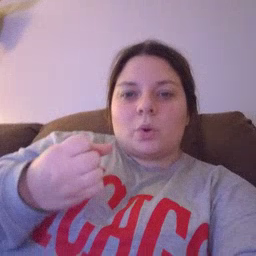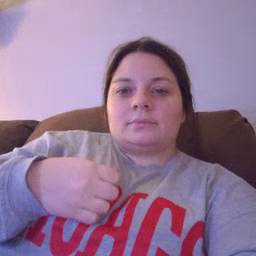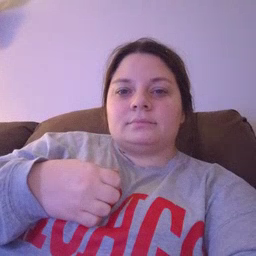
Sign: drawer